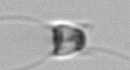
Label: Chaetoceros_similis